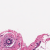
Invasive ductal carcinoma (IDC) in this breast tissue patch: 0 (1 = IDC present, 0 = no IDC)